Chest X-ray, AP view. Patient: 25 years old, sex M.
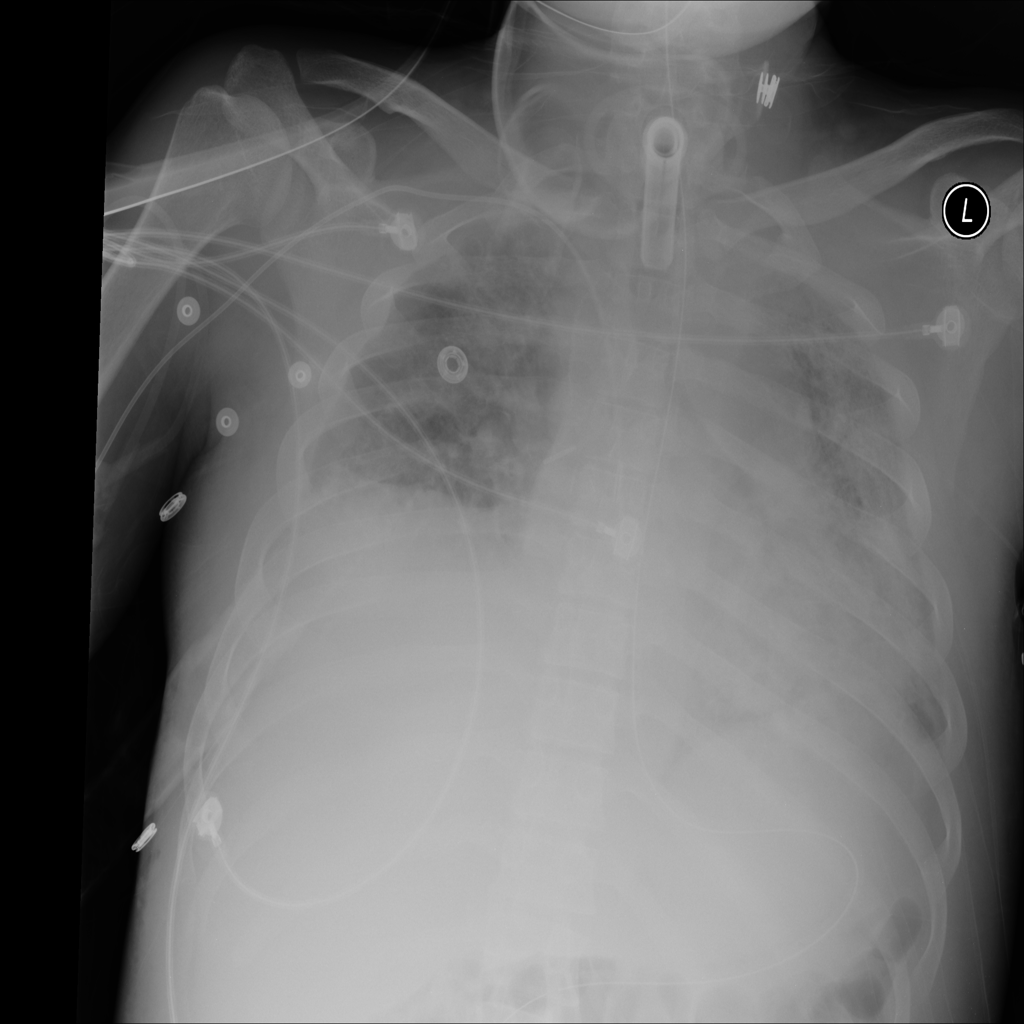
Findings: Infiltration